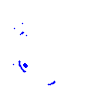
Particle: pion